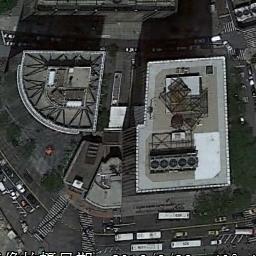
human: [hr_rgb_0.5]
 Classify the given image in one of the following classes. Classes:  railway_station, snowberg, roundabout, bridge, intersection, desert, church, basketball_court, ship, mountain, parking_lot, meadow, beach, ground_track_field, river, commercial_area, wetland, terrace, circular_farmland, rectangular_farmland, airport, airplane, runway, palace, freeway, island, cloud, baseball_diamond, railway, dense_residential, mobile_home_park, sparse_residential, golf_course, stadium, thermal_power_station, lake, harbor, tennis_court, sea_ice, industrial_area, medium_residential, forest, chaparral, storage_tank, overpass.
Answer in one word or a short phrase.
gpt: commercial_area